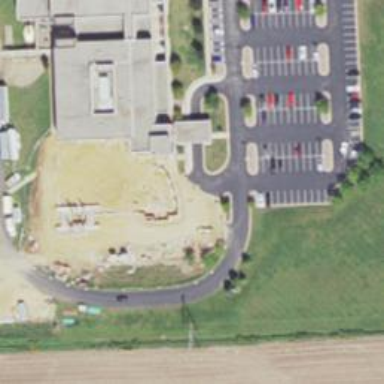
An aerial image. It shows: Healthcare clinic.